Field crop: maize
Growth stage: 2
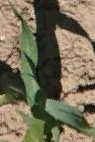
Species: maize